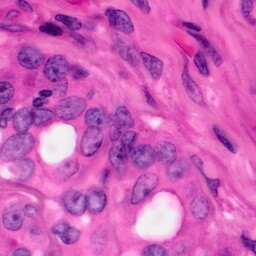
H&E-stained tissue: Pancreatic